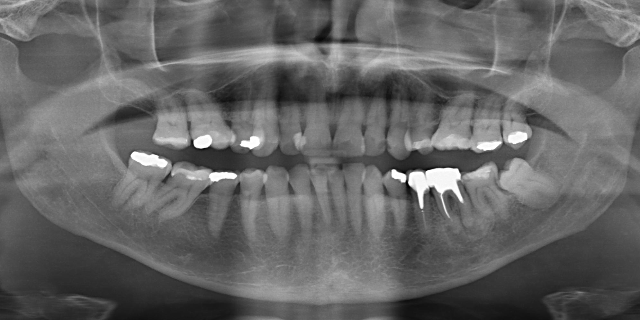
adult